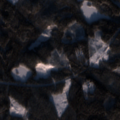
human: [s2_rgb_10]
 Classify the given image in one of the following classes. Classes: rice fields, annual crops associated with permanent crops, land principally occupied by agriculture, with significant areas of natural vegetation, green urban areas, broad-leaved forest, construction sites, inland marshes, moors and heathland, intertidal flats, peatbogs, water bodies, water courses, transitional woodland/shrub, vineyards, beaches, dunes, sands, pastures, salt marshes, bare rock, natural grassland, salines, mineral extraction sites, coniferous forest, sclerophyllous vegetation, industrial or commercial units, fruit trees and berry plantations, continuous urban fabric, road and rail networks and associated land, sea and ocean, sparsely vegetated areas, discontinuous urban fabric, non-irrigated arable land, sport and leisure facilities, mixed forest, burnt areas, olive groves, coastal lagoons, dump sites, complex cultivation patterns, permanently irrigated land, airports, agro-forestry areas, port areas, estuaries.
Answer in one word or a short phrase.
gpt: coniferous forest, mixed forest, transitional woodland/shrub